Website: walmart
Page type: delivery-shipping
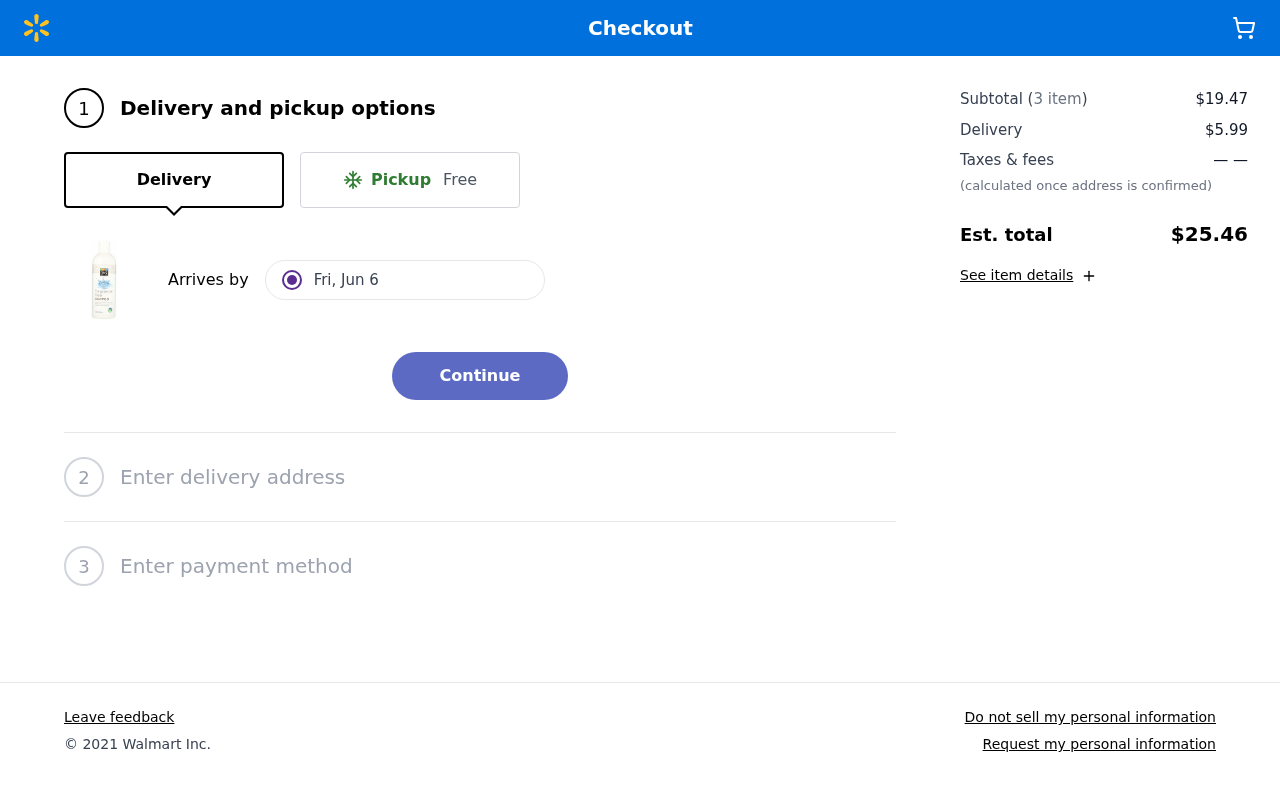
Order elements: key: ORDER_DELIVERY_DATE
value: Fri, Jun 6
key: ORDER_NUM_ITEMS
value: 3 item
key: ORDER_SUBTOTAL
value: $19.47
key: ORDER_SHIPPING_COST
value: $5.99
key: ORDER_TOTAL
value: $25.46